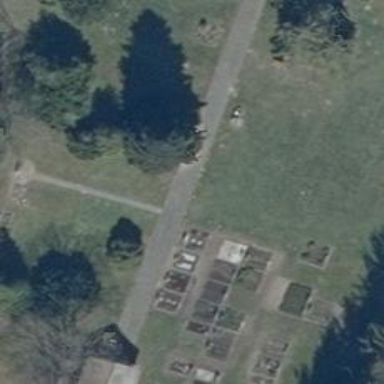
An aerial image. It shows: Cemetery.